Interaction volume radius: 10 \u00c5
Interaction volume height: 25 \u00c5
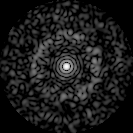
Disorder parameter: 0.8397